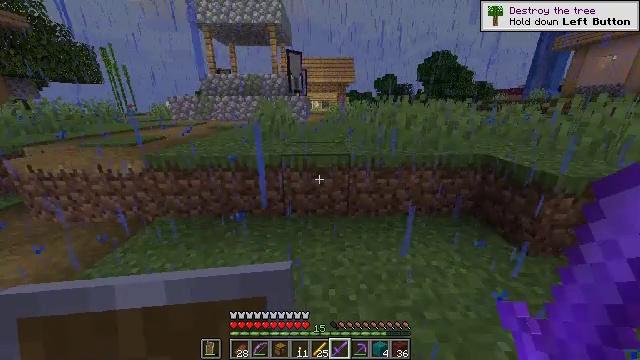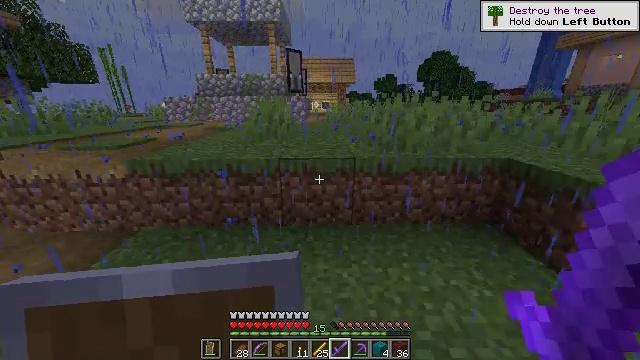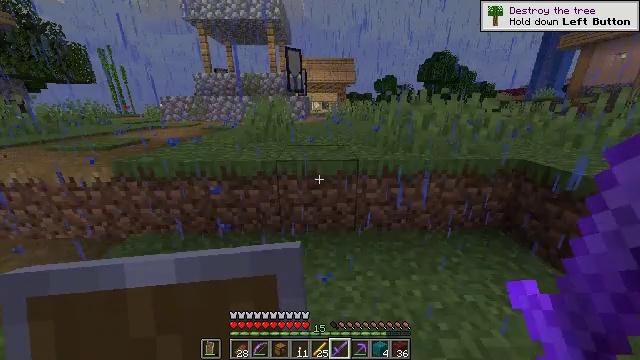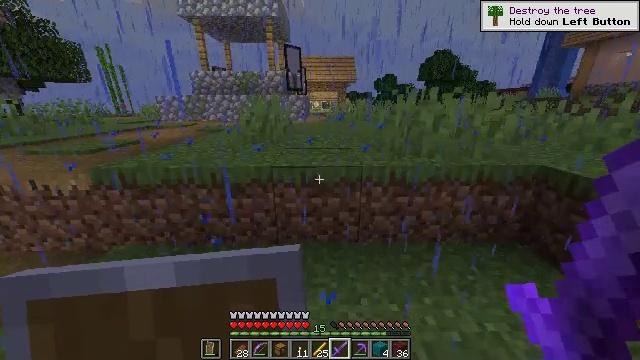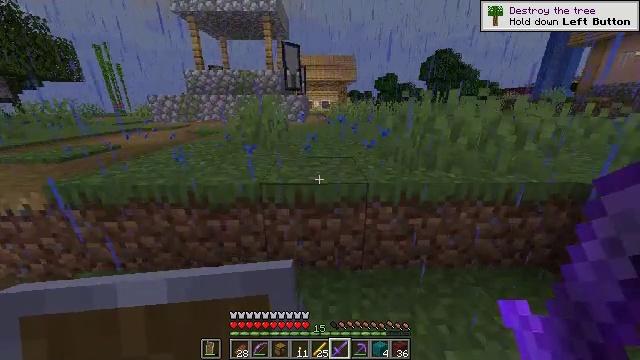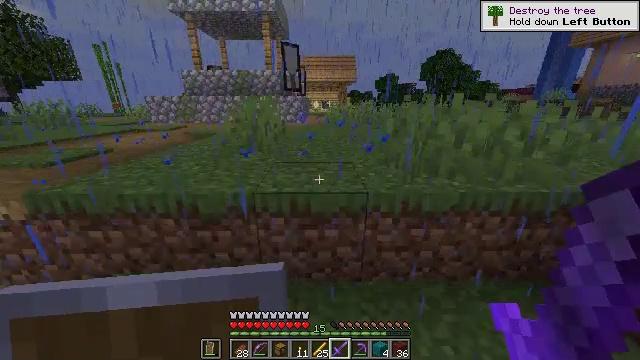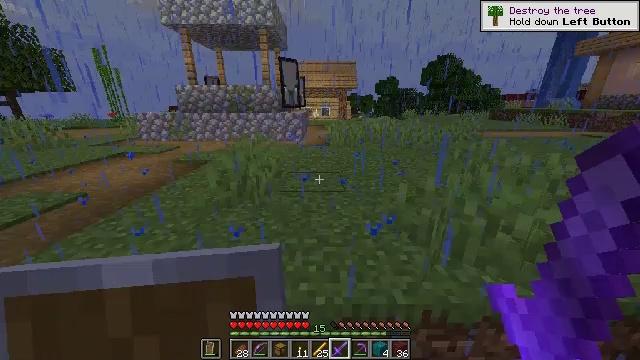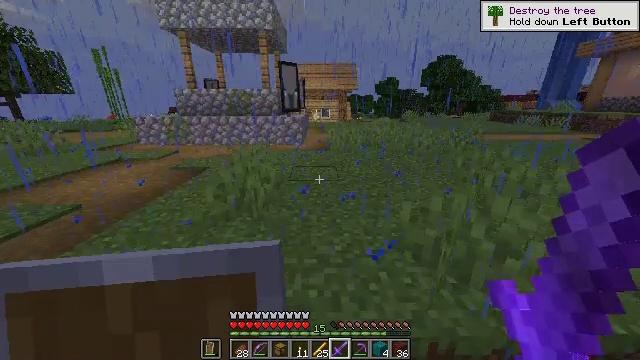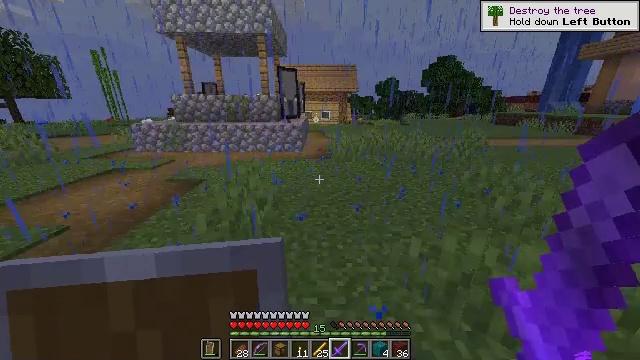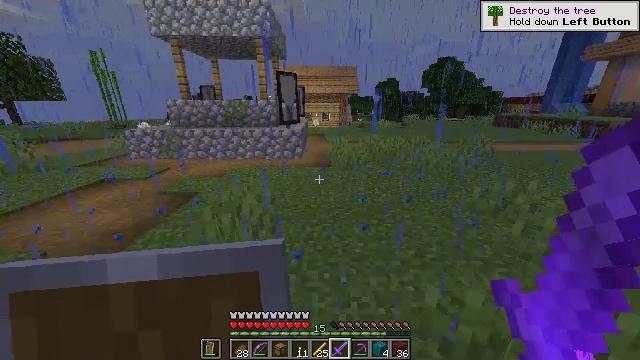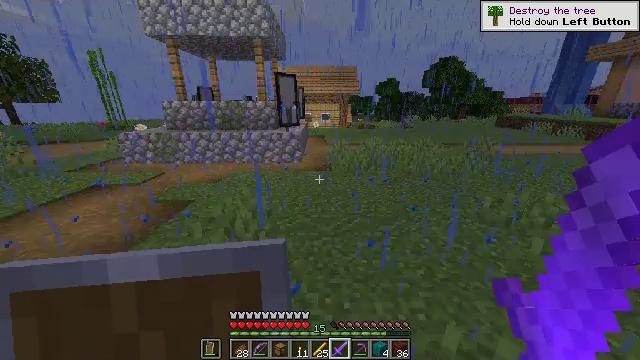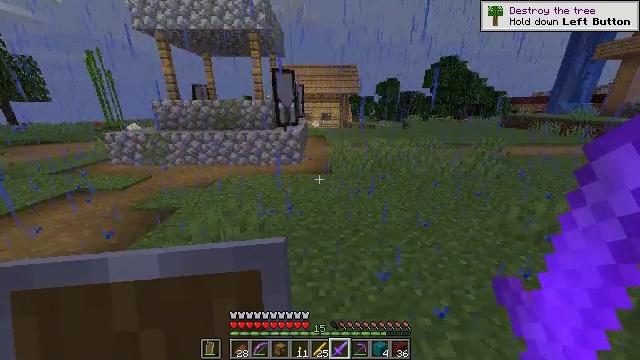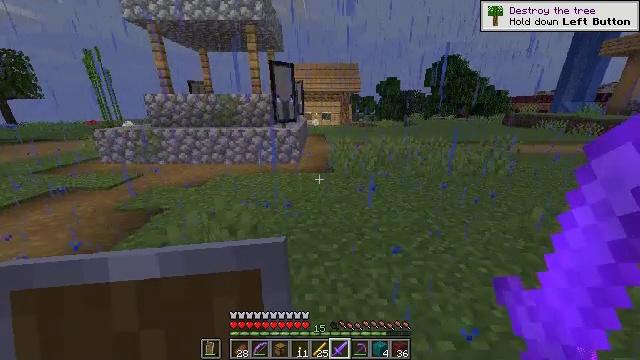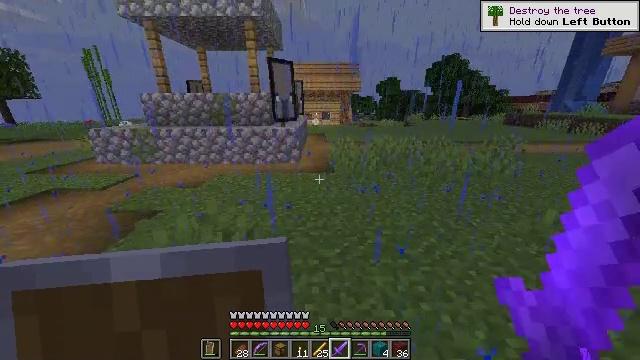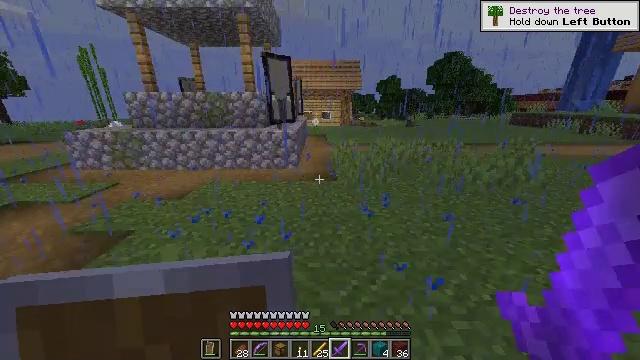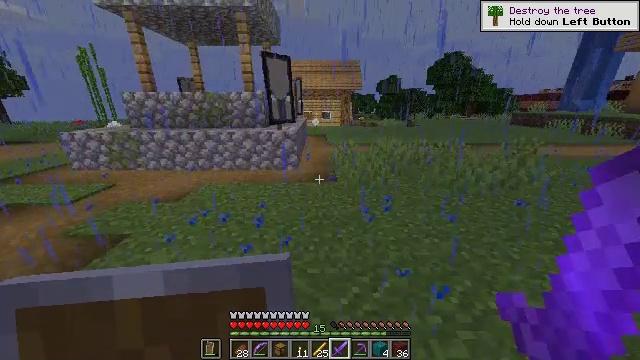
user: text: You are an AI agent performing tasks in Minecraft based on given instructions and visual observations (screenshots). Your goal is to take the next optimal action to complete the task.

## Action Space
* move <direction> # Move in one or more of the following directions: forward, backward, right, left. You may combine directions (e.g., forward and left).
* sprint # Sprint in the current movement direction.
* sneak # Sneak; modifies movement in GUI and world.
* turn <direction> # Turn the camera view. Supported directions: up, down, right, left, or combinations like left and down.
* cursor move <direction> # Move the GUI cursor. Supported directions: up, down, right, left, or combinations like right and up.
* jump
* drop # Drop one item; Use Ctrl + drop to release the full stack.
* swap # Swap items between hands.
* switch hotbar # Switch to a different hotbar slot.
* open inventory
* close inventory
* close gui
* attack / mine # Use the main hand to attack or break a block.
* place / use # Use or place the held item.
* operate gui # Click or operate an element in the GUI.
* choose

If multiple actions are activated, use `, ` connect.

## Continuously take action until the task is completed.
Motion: motion action
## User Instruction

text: Use blaze rods to make blaze powder.
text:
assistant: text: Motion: move forward
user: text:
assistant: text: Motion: move forward
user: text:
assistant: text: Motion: move forward
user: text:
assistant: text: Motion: move forward
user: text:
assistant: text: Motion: move forward, jump
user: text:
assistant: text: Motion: move forward, jump
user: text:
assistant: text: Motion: move forward, jump
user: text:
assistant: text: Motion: move forward, jump
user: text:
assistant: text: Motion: move forward
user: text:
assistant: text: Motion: move forward
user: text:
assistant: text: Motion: move forward
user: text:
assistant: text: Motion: move forward
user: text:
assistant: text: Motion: move forward
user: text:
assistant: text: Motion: move forward
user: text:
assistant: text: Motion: move forward
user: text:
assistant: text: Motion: move forward
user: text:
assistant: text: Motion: move forward
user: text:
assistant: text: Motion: move forward
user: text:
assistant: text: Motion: move forward
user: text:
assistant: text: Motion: move forward
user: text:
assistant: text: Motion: move forward and move right
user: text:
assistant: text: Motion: move forward and move right
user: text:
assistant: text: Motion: move forward and move right
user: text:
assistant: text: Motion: move forward and move right
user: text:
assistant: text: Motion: move forward
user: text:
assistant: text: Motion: move forward
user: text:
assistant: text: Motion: move forward
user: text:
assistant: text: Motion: move forward
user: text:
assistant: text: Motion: move forward
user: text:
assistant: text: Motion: move forward